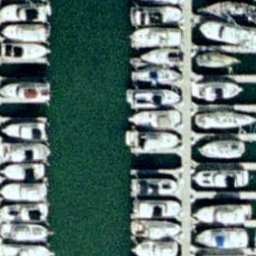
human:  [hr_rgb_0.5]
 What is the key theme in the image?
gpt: harbor